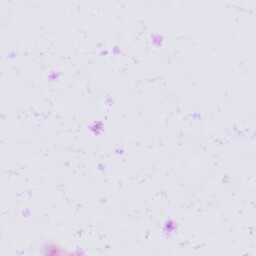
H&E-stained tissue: Prostate